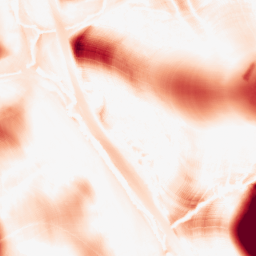
Category: morphological
Decomposition family: tophat
Decomposition parameters: size: 50
mode: white
Upsampling method: bspline
Upsampling parameters: scale: 8
Upsampling scale: 8